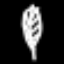
Label: leaf